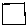
Label: square